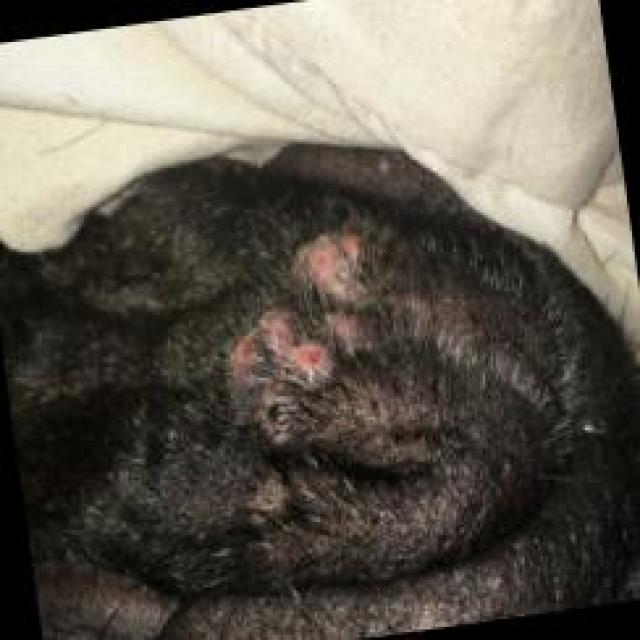
Canine hypersensitivity reaction — allergic skin response with urticaria, erythema, pruritus, and angioedema. May be food, environmental, or flea allergy related.